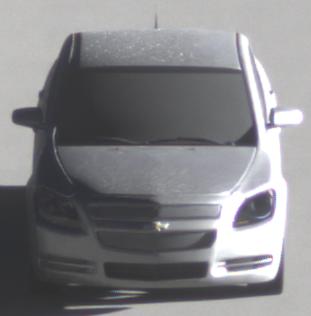
Make: Chevrolet
Model: Malibu 2.4
Detailed model: Malibu
Model produced from: 2012/07
Model produced until: 2014/08
Doors: 4
Color: white
Road condition: dry road
Daytime: sunrise or sunset
Contrast: high contrast